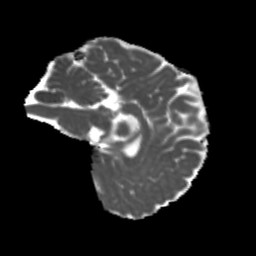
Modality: MD
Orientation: sagittal
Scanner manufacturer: siemens
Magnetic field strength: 3 T
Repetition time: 4 s
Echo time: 0.0594 s